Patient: sex F, age 58
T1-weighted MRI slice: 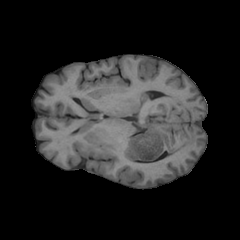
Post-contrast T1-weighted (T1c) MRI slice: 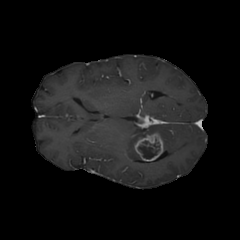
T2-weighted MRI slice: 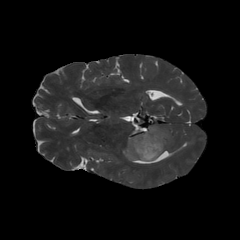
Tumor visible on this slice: yes
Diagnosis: Glioblastoma, IDH-wildtype
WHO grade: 4